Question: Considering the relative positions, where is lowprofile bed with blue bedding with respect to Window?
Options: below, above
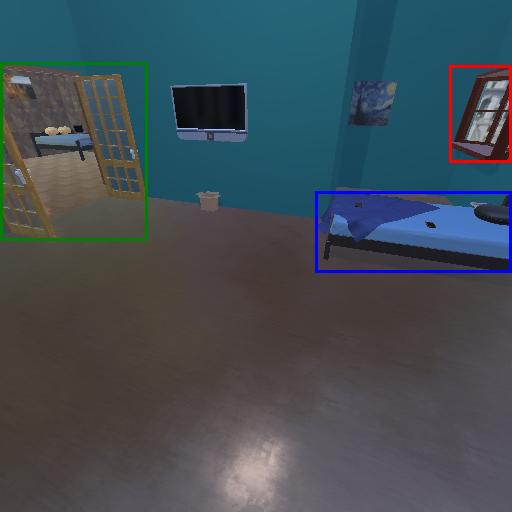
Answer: below